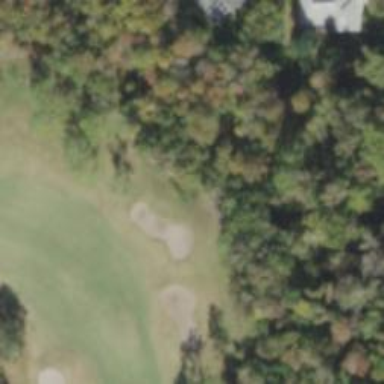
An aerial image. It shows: Pathway for golfing.